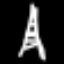
Label: The Eiffel Tower